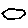
Label: hexagon